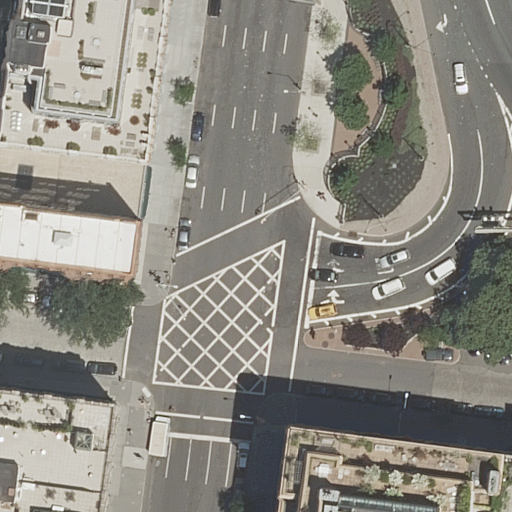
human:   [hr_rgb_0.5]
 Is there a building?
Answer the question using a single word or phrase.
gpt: yes

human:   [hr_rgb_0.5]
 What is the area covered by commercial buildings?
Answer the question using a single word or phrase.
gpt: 0m2

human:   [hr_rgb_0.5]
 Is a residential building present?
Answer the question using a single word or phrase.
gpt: yes

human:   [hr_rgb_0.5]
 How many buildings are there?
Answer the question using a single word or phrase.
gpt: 6

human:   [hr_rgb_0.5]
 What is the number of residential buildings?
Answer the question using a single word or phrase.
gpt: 6

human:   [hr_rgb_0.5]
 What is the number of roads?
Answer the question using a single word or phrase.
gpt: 7

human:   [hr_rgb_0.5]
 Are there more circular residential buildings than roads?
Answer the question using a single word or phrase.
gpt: no

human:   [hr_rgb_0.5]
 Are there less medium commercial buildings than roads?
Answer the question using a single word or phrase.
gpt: yes

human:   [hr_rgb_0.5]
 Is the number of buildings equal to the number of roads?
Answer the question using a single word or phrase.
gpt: no

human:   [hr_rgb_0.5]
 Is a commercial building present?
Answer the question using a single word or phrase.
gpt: no

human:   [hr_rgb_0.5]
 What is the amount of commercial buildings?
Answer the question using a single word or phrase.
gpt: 0

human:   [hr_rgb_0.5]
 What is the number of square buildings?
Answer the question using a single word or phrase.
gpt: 0

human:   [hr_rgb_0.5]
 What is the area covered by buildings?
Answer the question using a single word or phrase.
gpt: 3144m2

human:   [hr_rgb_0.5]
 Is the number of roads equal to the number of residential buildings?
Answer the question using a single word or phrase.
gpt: no

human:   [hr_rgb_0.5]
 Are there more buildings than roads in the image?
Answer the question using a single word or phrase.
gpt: no

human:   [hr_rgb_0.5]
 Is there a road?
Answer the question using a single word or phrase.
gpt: yes

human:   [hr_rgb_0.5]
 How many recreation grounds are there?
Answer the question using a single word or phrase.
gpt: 0

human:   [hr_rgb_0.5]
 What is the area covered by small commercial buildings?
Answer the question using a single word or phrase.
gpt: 0m2

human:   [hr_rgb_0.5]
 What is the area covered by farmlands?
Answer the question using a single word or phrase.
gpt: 0m2

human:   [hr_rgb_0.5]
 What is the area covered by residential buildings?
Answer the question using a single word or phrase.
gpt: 3144m2

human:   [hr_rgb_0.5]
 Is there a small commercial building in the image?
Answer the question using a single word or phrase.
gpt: no

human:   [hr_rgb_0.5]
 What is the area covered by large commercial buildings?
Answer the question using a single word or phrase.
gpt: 0m2

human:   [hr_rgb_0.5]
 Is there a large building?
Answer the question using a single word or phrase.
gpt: yes

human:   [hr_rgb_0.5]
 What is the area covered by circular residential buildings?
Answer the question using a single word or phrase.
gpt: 0m2

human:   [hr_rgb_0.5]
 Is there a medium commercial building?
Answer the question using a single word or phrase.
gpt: no

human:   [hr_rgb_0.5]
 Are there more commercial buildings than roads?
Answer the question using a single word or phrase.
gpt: no

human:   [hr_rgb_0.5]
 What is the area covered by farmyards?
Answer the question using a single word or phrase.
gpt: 0m2

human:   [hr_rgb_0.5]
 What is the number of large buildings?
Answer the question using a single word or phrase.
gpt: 3

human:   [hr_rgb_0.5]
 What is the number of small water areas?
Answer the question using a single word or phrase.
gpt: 0

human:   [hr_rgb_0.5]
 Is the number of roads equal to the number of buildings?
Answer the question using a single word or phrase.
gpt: no

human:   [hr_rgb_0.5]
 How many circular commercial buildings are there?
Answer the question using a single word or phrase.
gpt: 0

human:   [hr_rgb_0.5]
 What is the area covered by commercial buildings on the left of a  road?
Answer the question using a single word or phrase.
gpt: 0m2

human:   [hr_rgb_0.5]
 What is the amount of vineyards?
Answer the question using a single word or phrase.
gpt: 0

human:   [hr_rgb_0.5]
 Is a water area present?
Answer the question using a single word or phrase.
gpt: no

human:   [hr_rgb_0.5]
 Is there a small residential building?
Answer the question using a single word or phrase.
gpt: no

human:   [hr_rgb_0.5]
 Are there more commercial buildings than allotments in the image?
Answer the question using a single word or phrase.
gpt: no

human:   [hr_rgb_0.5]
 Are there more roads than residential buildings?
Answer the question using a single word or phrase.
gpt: yes

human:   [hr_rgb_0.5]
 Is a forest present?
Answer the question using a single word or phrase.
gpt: no

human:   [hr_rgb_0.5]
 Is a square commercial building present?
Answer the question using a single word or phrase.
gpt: no

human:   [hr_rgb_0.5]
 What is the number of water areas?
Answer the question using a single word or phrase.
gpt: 0

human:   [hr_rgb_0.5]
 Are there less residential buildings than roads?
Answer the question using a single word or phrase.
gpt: yes

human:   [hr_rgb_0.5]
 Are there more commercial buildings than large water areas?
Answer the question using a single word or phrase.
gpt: no

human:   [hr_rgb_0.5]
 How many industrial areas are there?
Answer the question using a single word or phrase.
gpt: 0

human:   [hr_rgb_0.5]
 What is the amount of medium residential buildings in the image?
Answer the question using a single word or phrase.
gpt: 3

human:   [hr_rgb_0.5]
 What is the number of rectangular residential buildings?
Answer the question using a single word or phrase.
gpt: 5

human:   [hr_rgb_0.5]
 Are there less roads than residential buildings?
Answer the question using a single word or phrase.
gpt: no

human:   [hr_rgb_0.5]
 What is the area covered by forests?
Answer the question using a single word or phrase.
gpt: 0m2

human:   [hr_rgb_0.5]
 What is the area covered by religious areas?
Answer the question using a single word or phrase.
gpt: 0m2

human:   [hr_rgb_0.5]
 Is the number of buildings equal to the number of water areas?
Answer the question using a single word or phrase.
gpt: no

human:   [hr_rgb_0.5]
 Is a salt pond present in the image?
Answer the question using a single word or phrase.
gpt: no

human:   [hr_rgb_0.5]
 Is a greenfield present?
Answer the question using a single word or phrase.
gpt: no

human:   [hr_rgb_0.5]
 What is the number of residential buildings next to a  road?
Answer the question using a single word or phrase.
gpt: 6

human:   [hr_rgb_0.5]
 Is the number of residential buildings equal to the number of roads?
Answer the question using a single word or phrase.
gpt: no

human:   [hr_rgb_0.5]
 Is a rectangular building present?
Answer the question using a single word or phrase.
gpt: yes

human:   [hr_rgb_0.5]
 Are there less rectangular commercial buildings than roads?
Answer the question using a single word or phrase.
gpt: yes

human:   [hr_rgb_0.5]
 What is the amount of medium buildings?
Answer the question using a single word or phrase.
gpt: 3

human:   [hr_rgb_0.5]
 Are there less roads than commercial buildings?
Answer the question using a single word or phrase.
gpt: no

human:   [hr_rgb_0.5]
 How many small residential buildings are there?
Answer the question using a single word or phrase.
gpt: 0

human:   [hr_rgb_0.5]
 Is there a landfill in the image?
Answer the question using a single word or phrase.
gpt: no

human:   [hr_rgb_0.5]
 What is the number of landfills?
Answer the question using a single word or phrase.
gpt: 0

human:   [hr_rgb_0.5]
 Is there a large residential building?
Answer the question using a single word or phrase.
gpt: yes

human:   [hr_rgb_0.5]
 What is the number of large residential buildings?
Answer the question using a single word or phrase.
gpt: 3

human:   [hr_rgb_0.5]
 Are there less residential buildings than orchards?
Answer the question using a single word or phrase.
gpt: no

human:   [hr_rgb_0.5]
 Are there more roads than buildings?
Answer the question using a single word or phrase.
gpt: yes